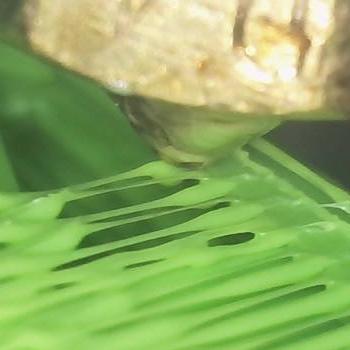
Flow rate: 35%